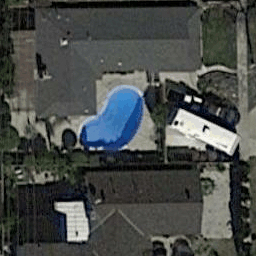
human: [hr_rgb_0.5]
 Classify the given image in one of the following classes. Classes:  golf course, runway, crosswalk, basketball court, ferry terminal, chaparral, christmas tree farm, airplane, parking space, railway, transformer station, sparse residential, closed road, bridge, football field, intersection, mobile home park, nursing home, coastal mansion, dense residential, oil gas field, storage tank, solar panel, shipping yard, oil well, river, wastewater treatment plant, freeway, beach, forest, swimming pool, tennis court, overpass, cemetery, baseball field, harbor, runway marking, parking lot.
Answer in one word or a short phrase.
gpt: swimming pool